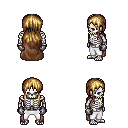
a pixel art fantasy rpg character, male body template, skeleton, brown cape, white pants, blonde unkempt hairstyle, metal gloves, four views (front, back, left, right), 2x2 character sprite sheet, small pixel art, hard edges, no anti-aliasing